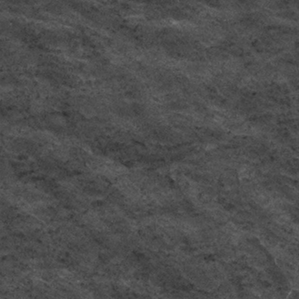
Label: frost